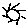
Label: sun